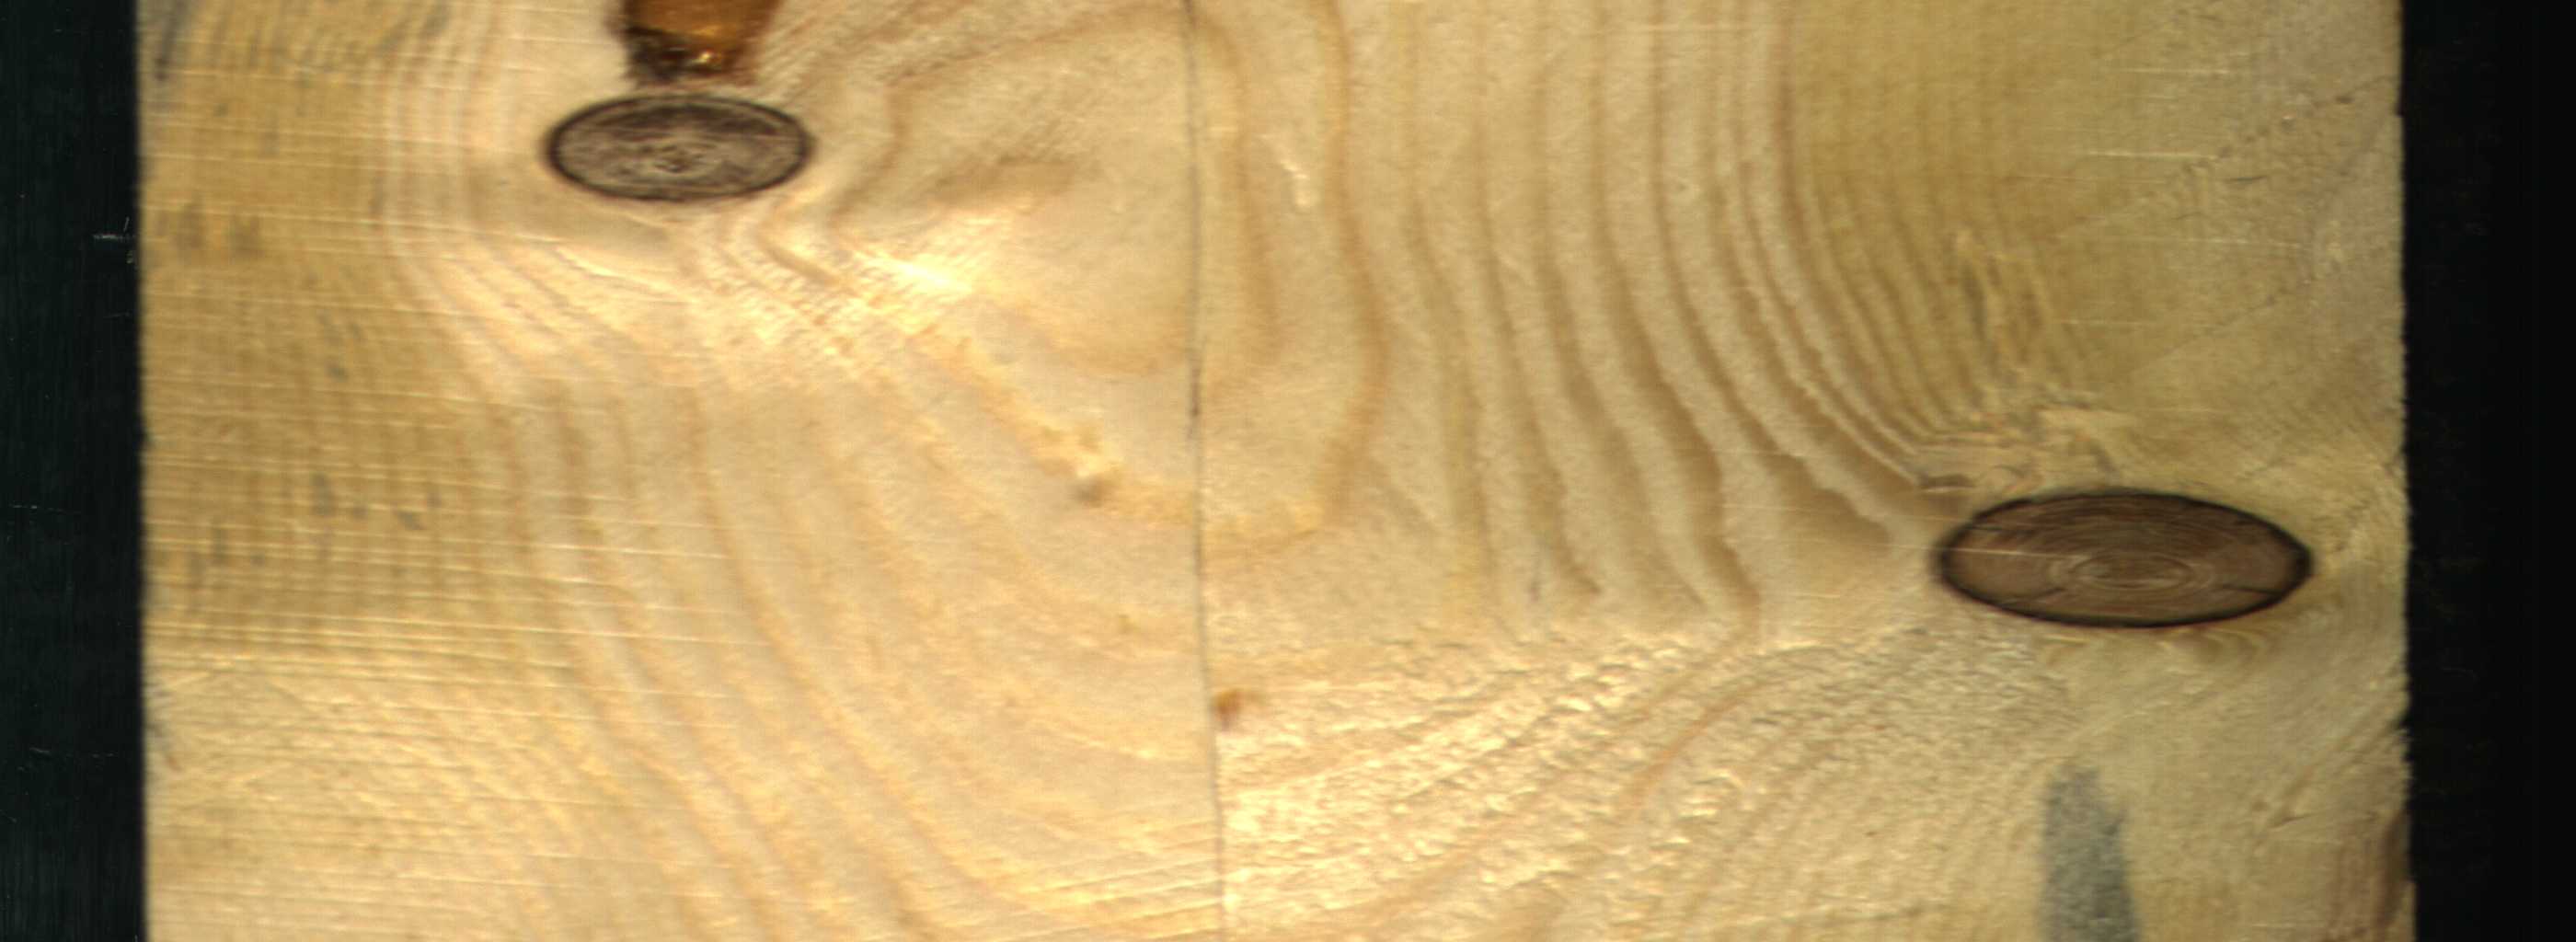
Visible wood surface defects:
Blue_Stain
resin
Dead_Knot
Dead_Knot